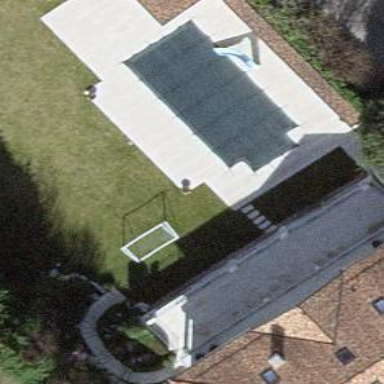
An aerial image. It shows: Swimming pool located in leisure land.